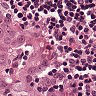
Metastatic tissue present: yes